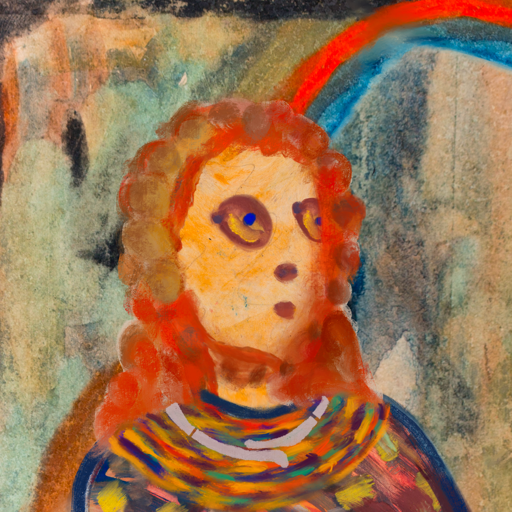
Background: Childish, Head And Neck Side: Experience, Face Side: Mother_And_Son_Son, Bust: Mother_And_Son_Mother, Hair Side: Rupkatha, Head Accessory: Blank, Second Necklace: An_Impression_2, Necklace: Hypocrite_2, Baby: Blank